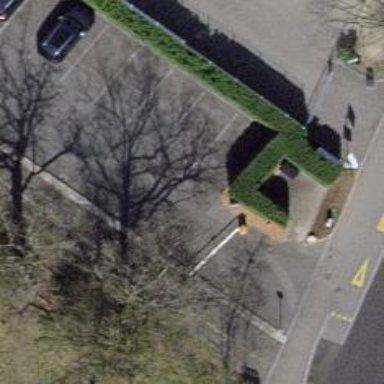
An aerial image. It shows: Lift gate barrier.